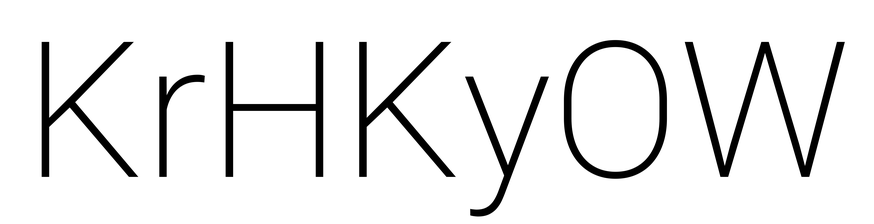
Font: Roboto_ExtraLight